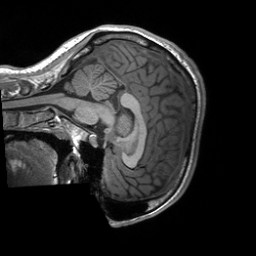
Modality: T1w
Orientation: sagittal
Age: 22
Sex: female
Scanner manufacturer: siemens
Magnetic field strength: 3 T
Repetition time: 2.3 s
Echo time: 0.00227 s